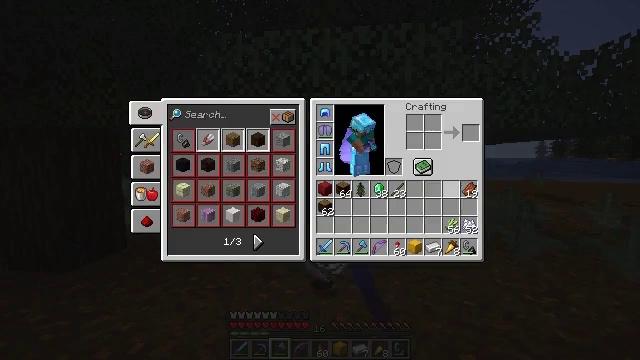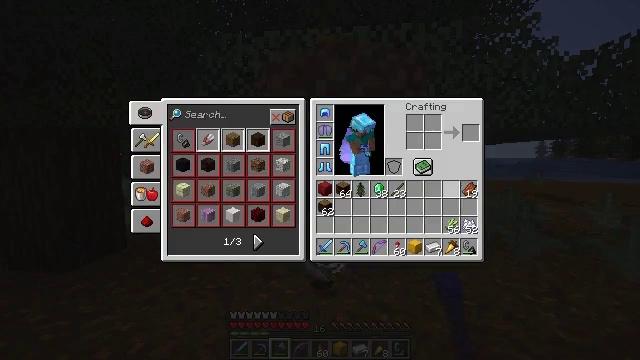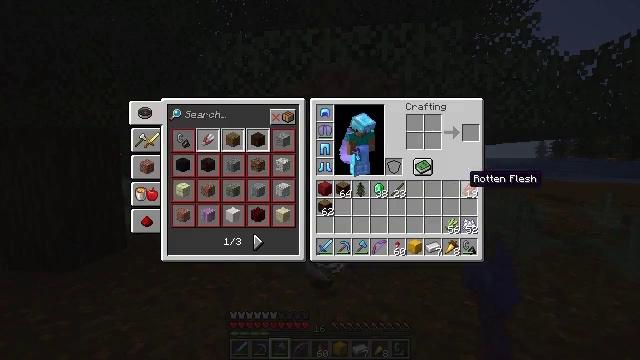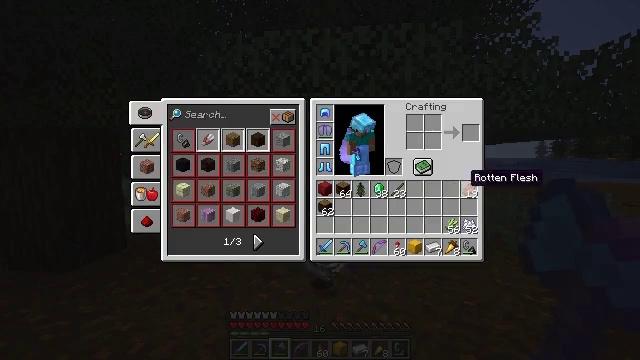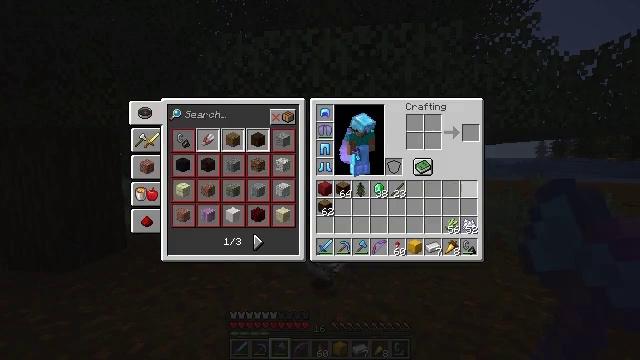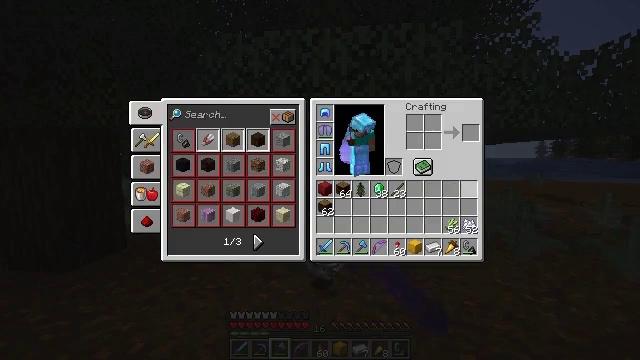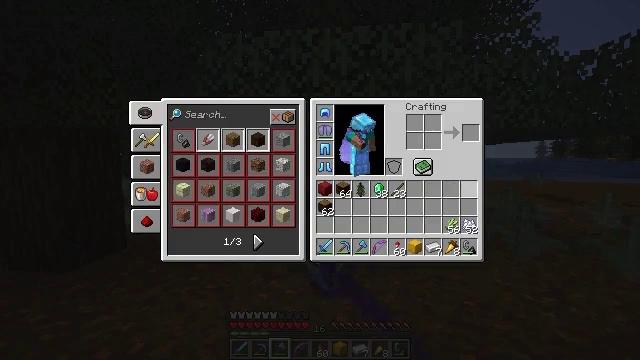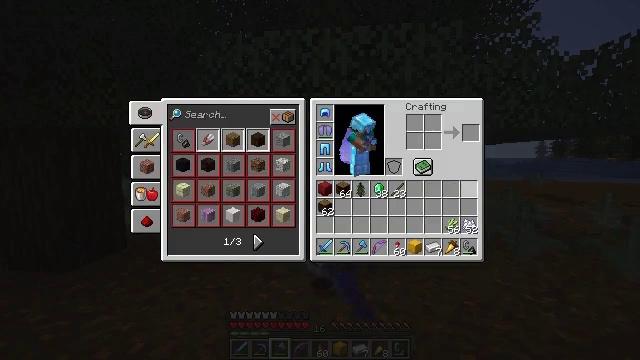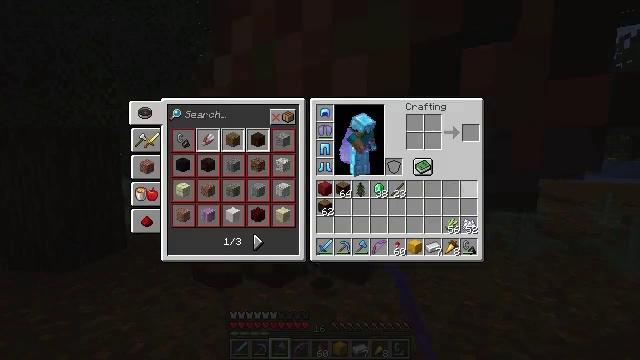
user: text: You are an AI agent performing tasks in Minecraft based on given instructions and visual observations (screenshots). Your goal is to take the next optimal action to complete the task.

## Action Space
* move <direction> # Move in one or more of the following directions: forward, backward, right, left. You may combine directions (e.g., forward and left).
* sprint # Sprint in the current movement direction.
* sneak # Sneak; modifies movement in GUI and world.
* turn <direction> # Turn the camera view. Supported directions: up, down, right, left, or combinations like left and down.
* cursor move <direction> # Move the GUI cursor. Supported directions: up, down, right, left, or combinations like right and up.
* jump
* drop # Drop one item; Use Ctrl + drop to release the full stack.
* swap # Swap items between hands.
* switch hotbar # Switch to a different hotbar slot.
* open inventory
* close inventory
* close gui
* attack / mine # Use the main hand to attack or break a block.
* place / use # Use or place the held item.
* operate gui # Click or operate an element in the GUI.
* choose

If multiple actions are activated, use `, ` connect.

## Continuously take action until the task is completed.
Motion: motion action
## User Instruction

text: Remove rotten flesh from the inventory.
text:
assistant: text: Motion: sprint, open gui
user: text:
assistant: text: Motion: sprint
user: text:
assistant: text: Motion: sprint
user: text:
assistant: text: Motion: sprint, drop
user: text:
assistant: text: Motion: sprint, drop
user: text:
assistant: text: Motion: sprint, drop
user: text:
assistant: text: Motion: sprint
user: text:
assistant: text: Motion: sprint
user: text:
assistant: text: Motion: sprint